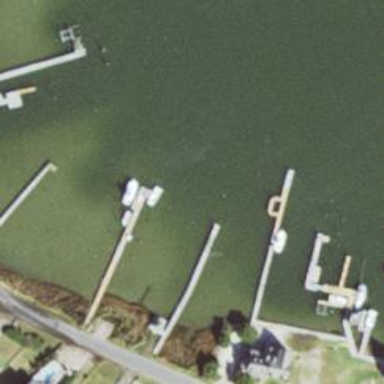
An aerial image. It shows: Man-made pier.